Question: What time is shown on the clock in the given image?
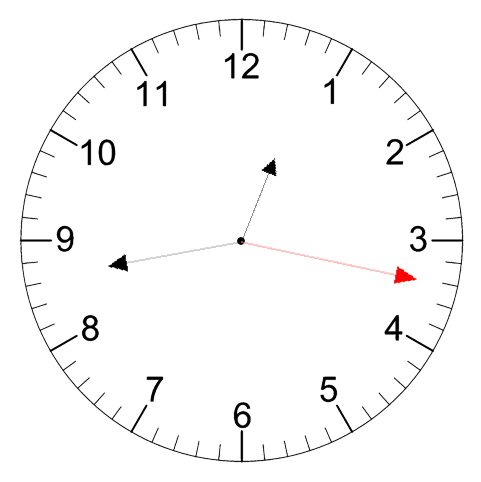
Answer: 12:43:17